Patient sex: M
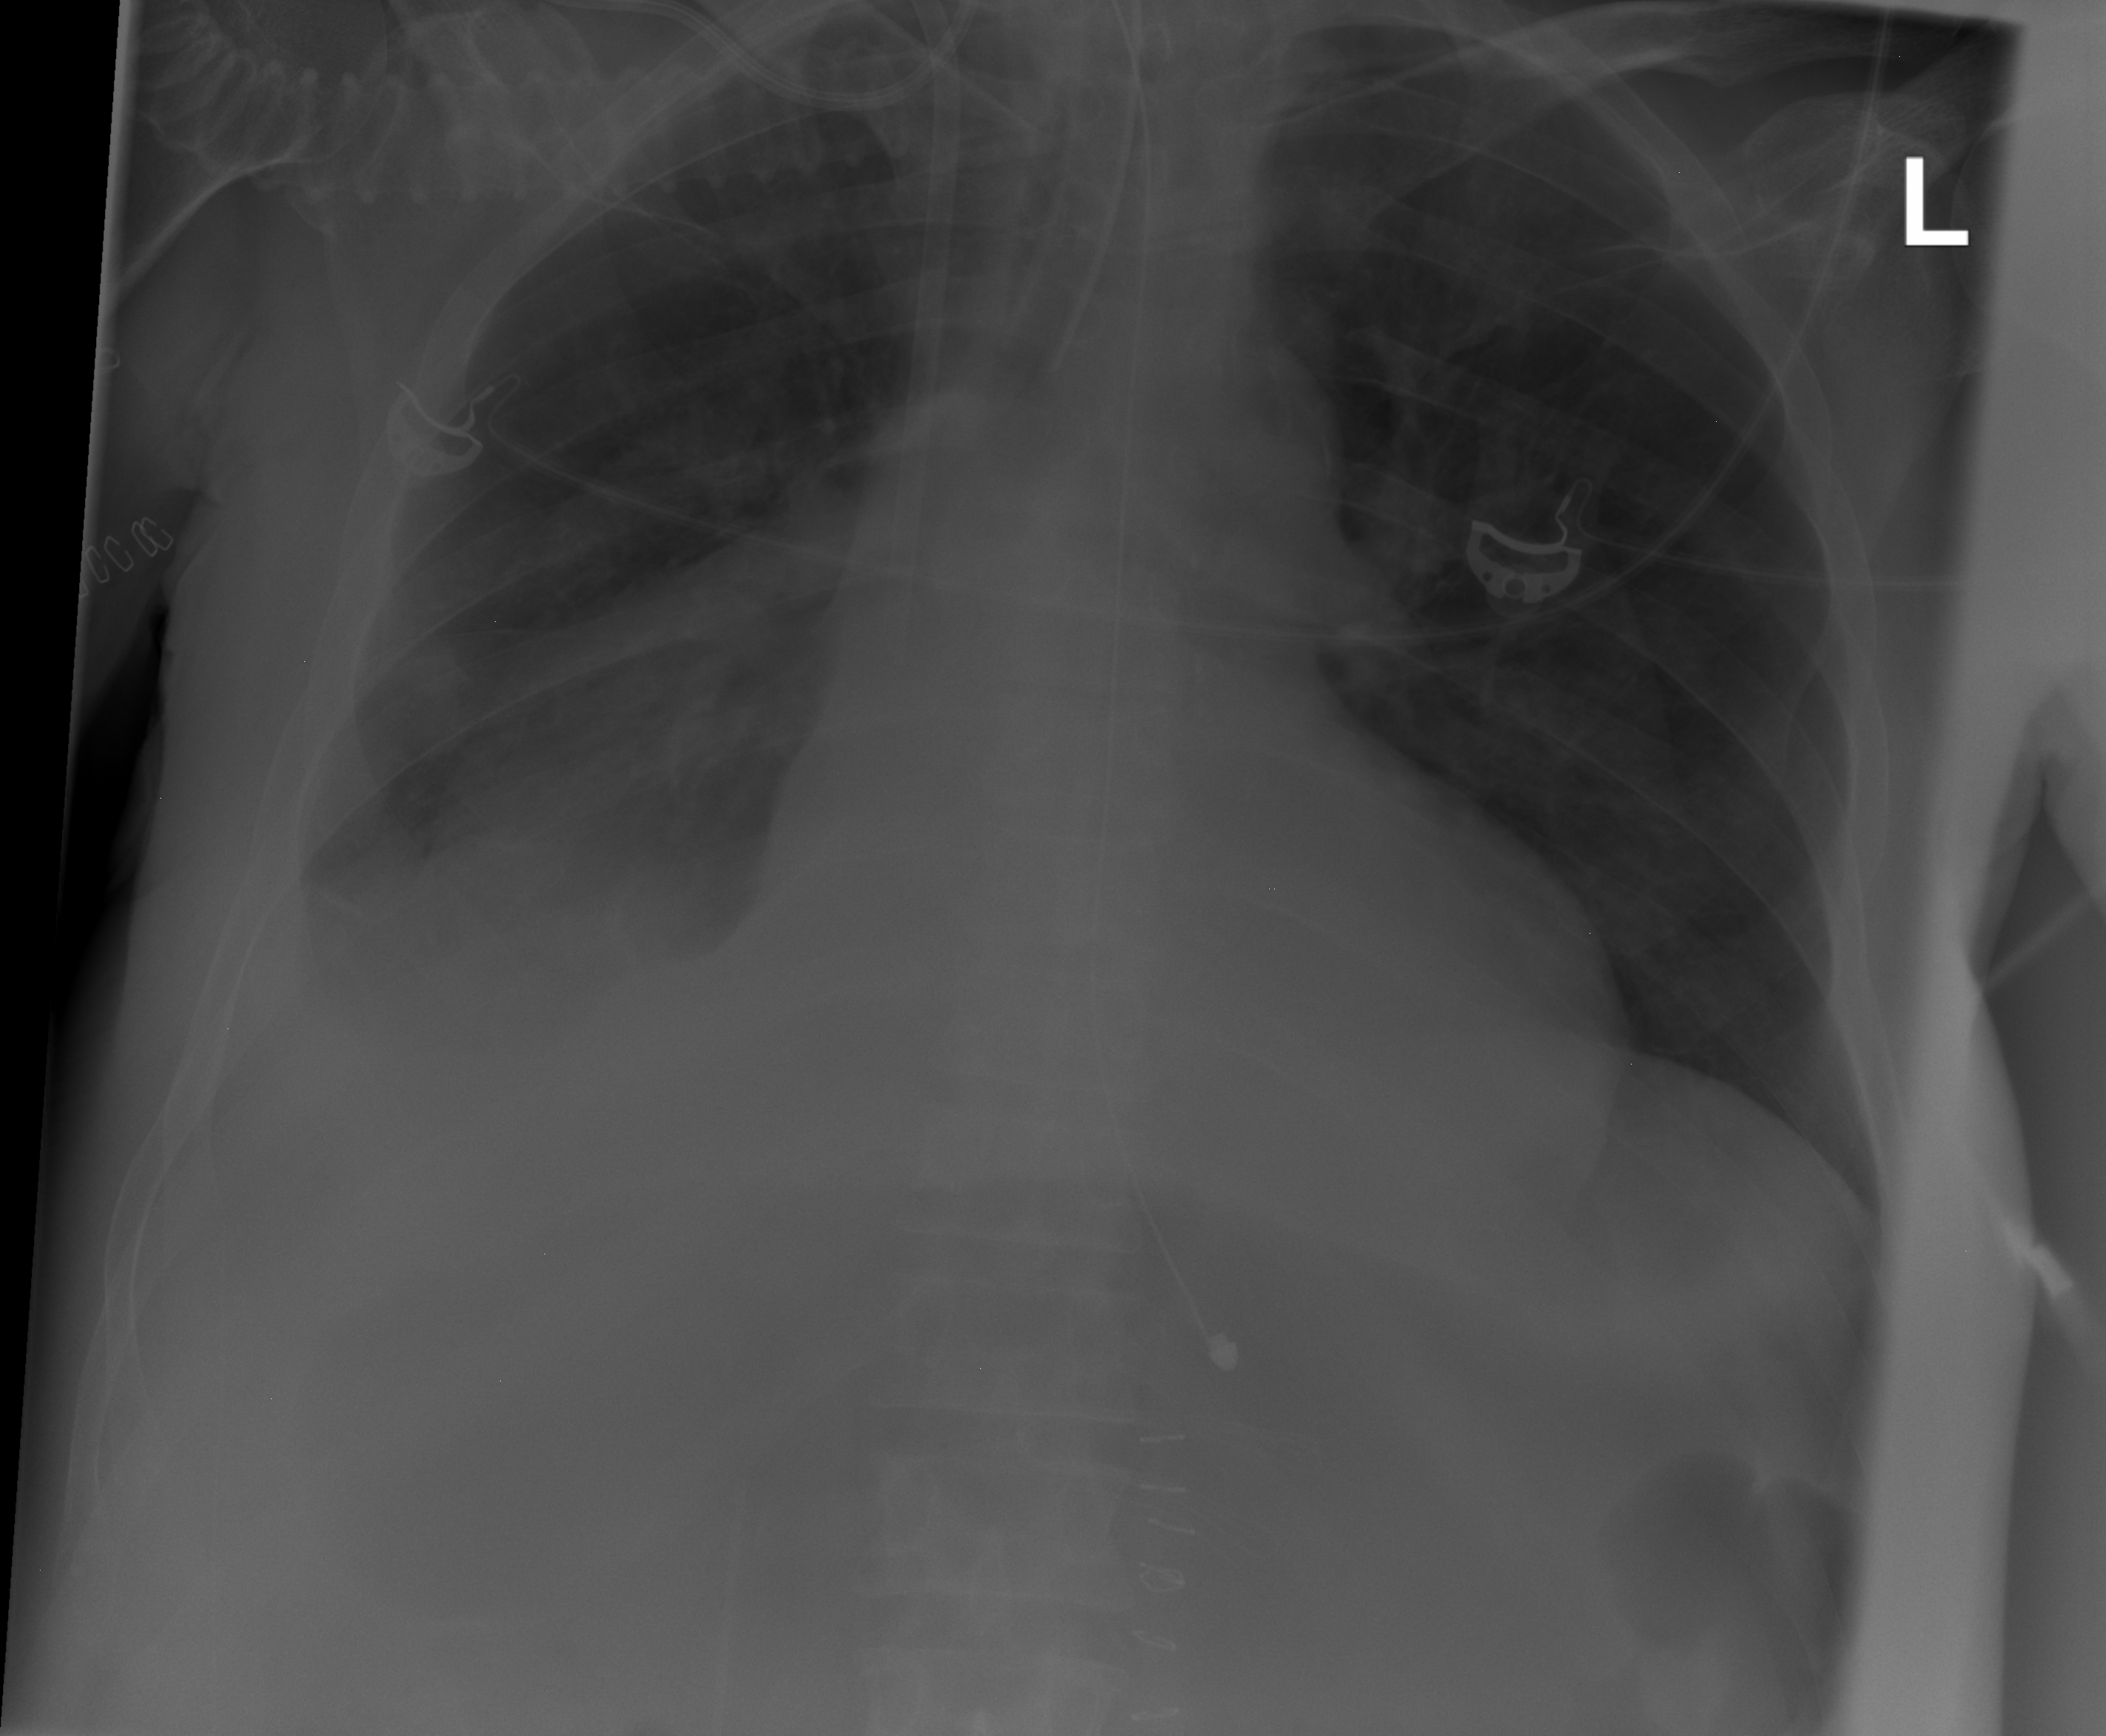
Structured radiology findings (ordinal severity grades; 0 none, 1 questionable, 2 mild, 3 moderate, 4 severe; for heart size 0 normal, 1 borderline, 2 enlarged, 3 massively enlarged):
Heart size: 2
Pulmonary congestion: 0
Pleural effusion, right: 2
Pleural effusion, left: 0
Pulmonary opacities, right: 0
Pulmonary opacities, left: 0
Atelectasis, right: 2
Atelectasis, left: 0